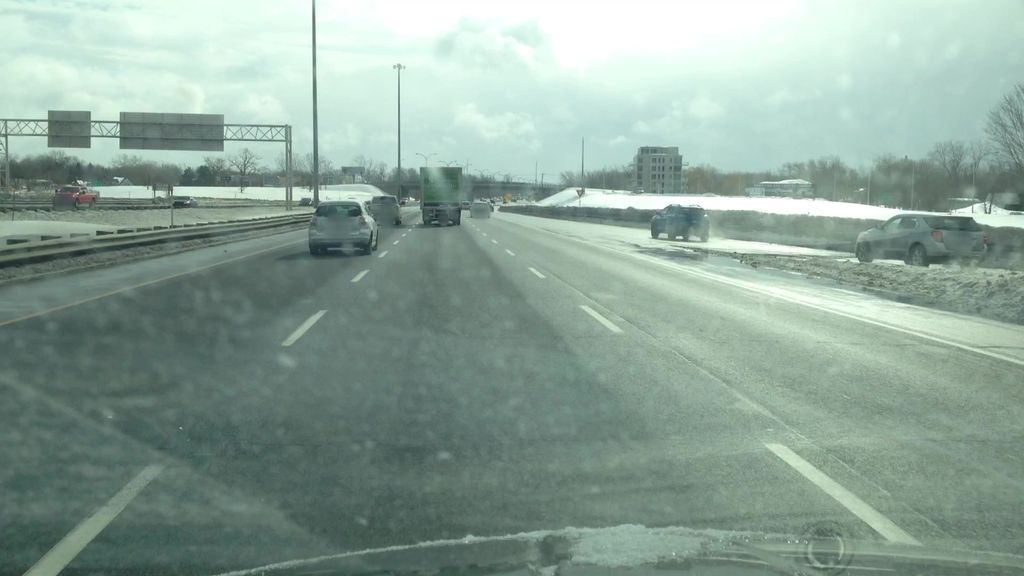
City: montreal